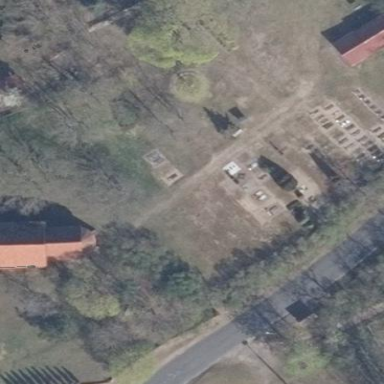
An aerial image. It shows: Cemetery.